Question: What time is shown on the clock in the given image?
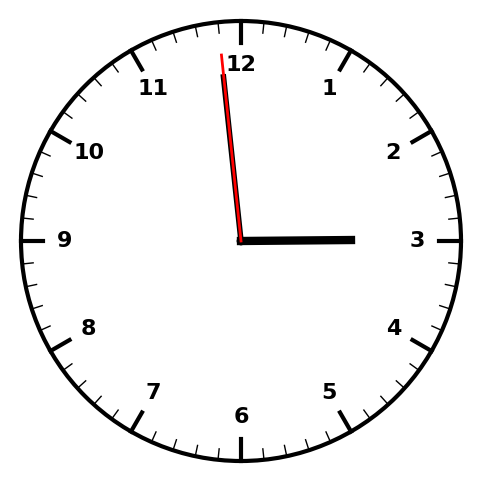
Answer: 02:58:59